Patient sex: M
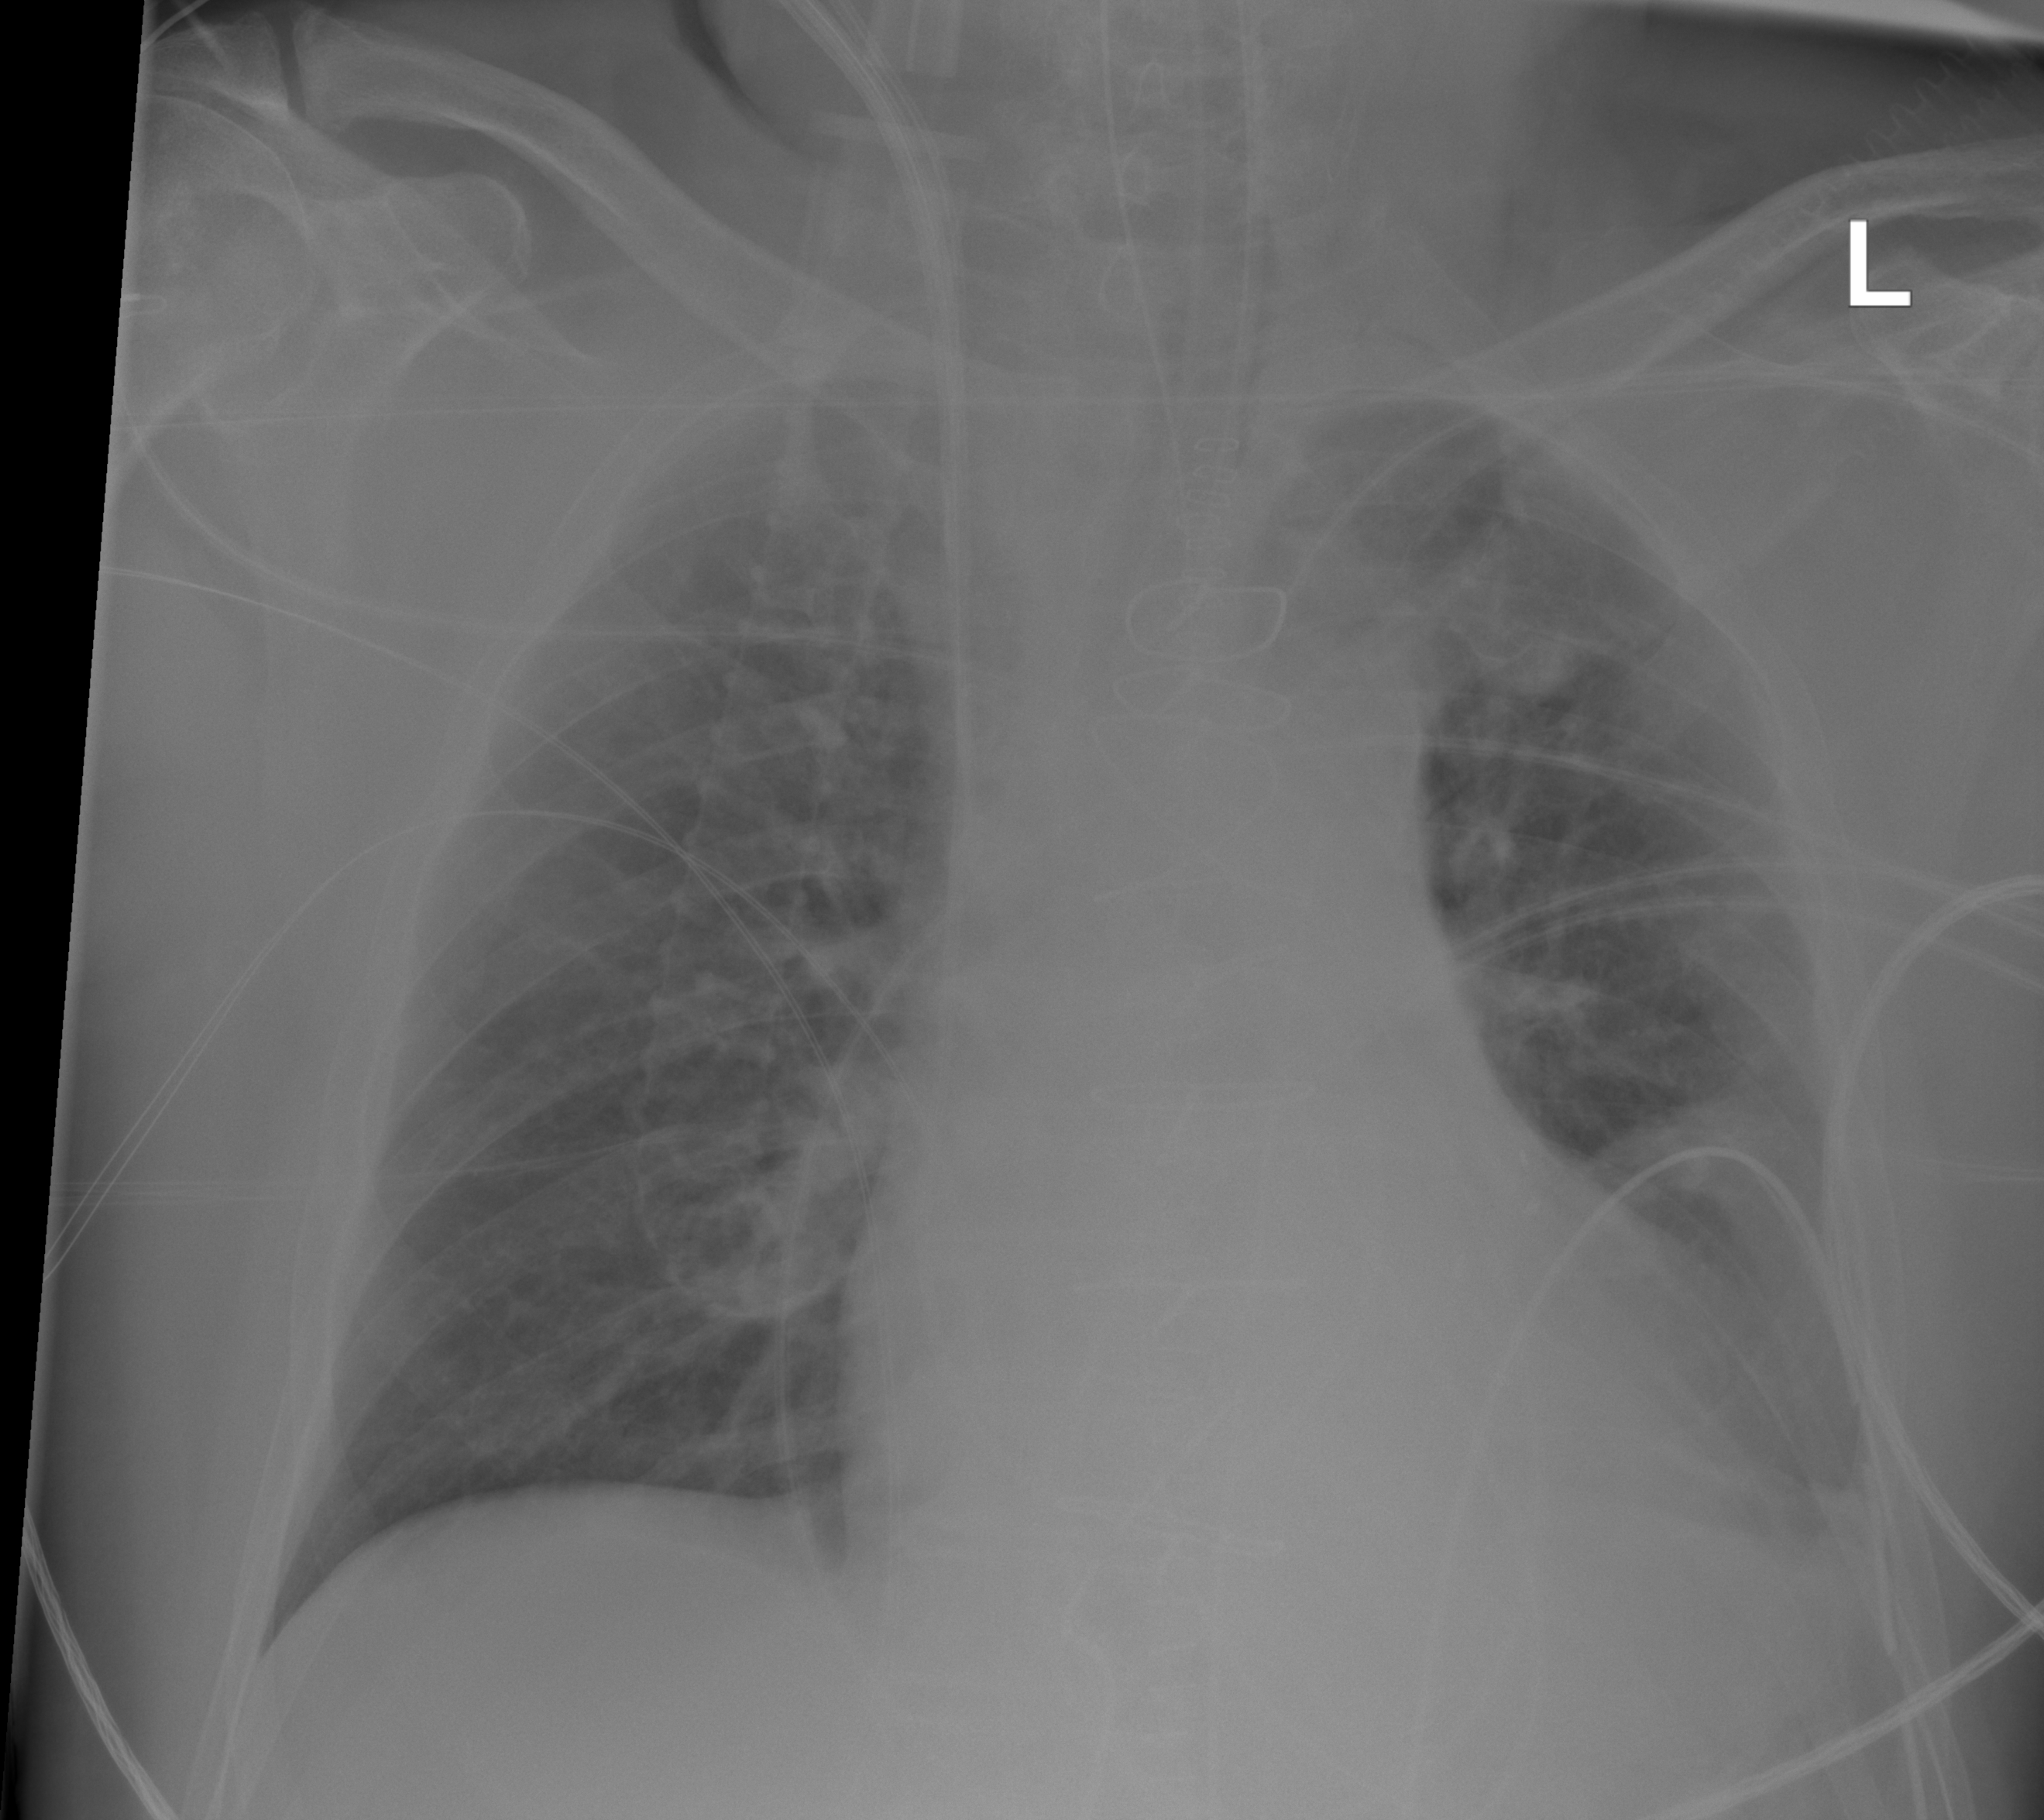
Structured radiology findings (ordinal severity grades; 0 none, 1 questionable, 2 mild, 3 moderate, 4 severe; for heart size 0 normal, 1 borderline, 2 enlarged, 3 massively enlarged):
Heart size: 2
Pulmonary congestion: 0
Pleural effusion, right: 0
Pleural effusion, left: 2
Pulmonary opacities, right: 0
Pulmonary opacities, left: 0
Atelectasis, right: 0
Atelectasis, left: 2